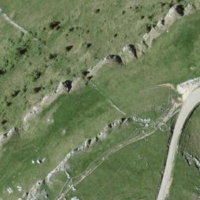
EUNIS habitat code: 23
Species observed at this site:
Noccaea montana
Sedum album
Campanula glomerata
Plantago media
Orchis mascula
Gentianella campestris
Bistorta officinalis